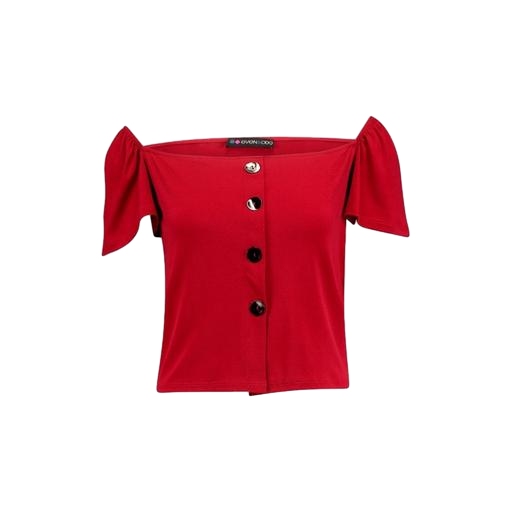
red bittersweet cold-shoulder top, red cold-shoulder top, red cold shoulder shirt, white background